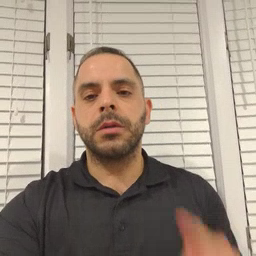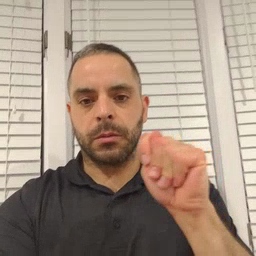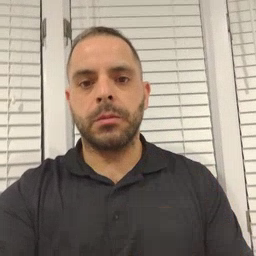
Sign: potty